RGB frame:
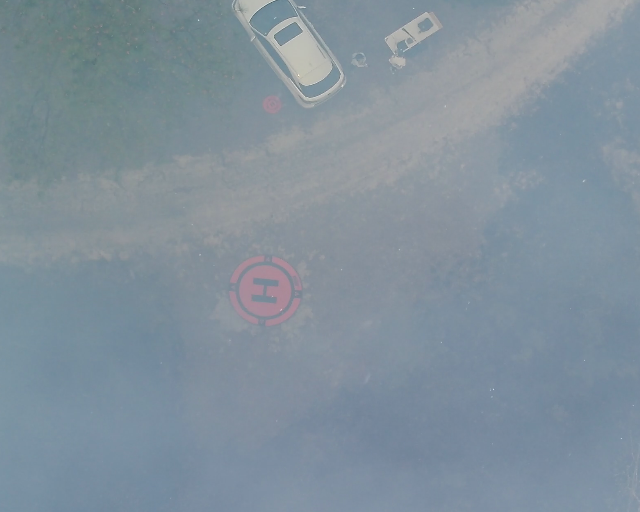
Thermal frame:
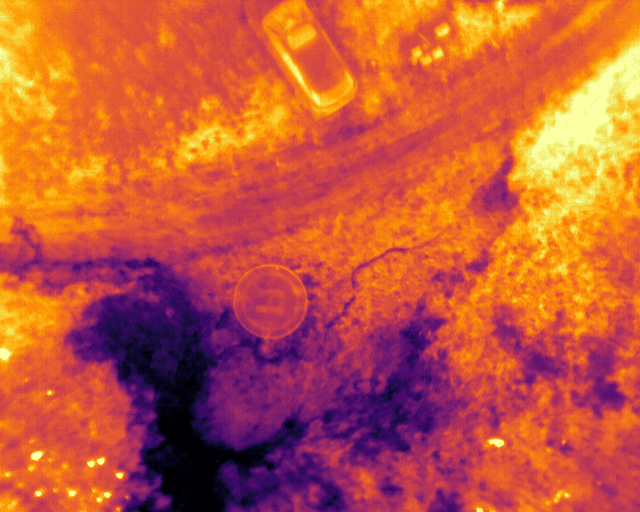
Captured: 2026-02-26 03:11:57
Pixels at or above 80 °C: 5 (fraction of frame: 1.52587890625e-05)